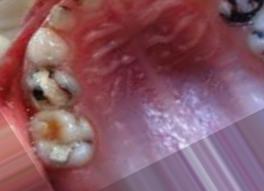
Condition: Caries